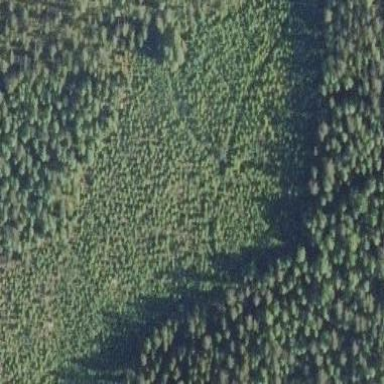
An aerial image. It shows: Patch of scrub vegetation.